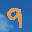
Label: 9